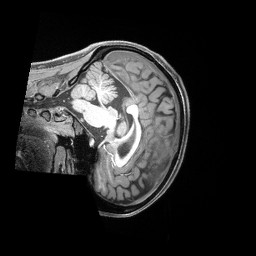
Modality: T1w
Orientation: sagittal
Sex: female
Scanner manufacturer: siemens
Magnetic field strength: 3 T
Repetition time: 2.4 s
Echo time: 0.00222 s